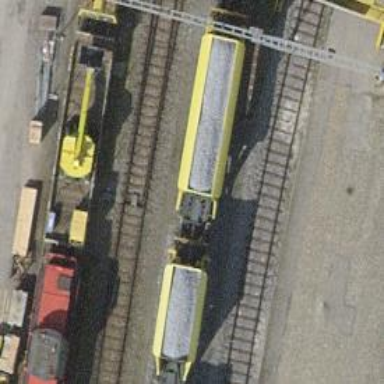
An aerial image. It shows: Railway switch.